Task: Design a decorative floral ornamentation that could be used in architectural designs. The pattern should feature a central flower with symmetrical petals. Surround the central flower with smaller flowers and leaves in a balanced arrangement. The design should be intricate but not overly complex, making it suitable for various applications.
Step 1807:
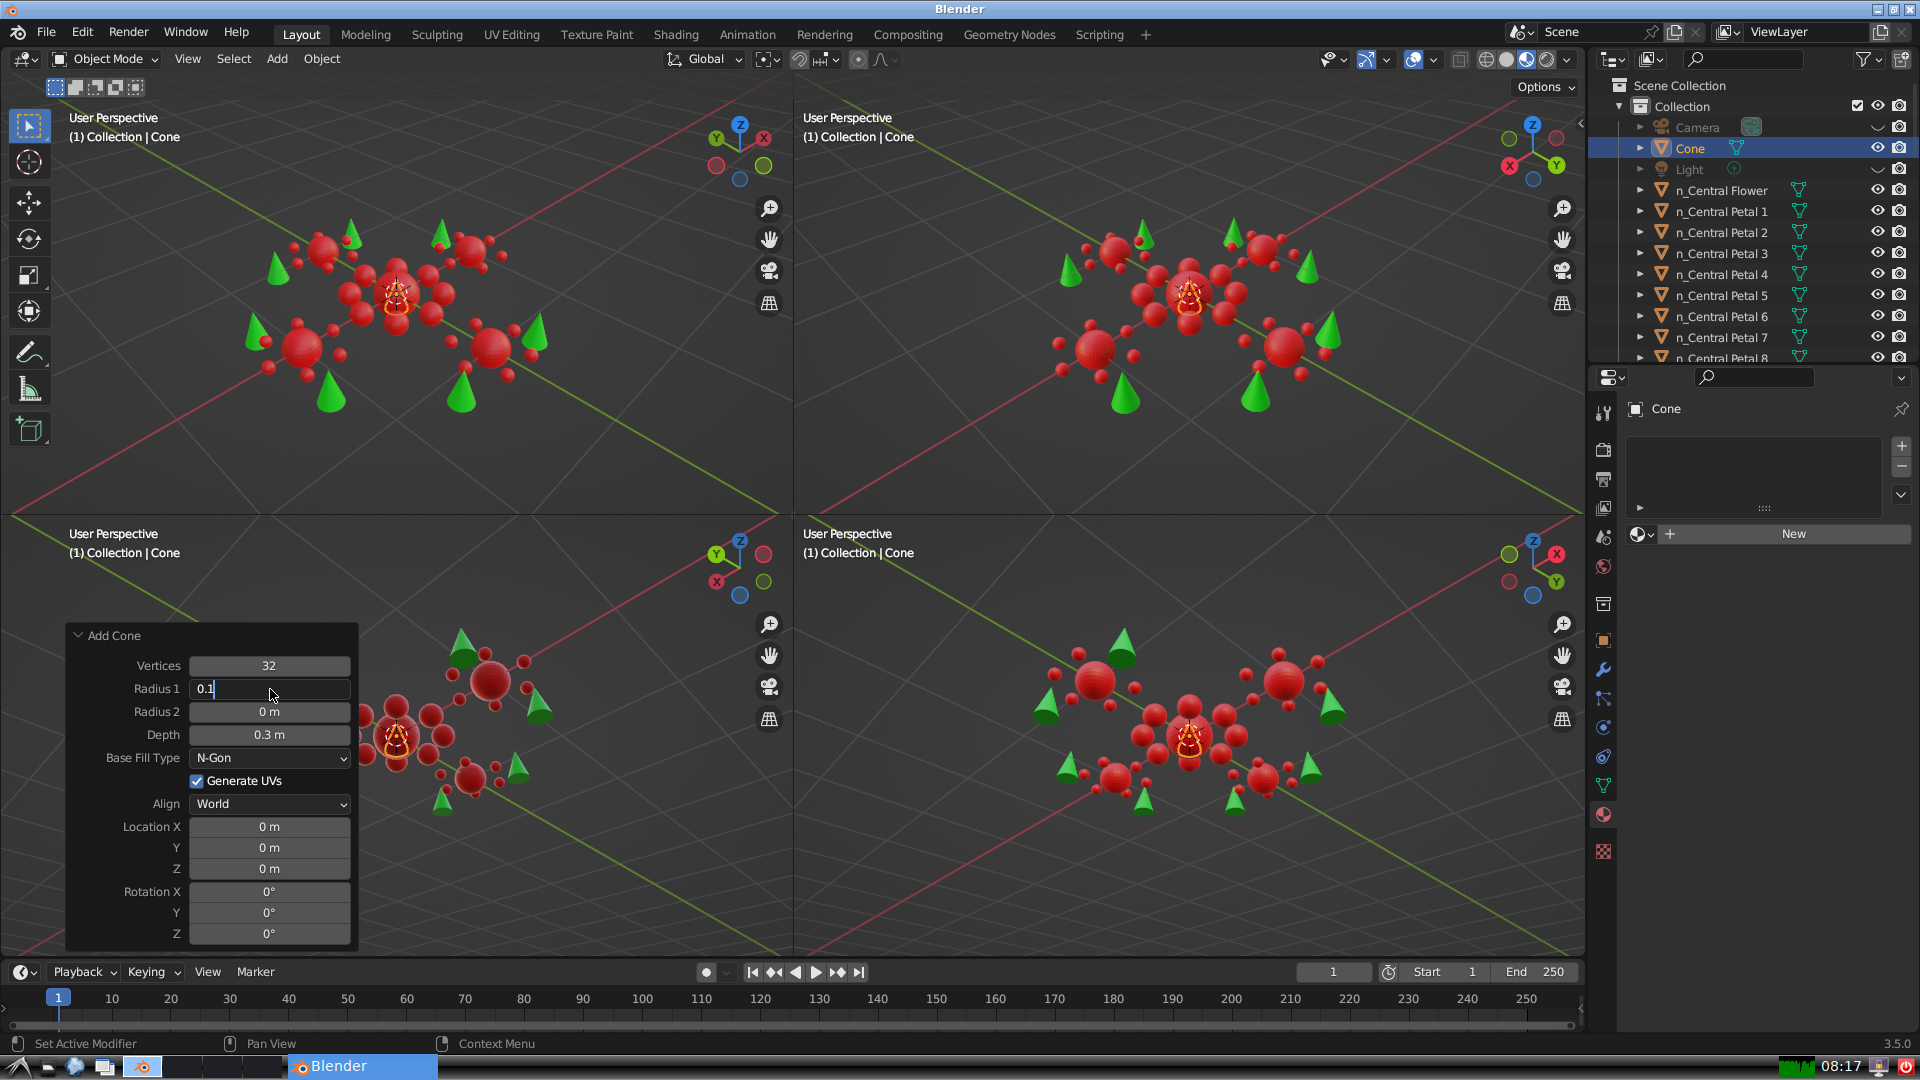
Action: {"mouse_move": [270, 712]}